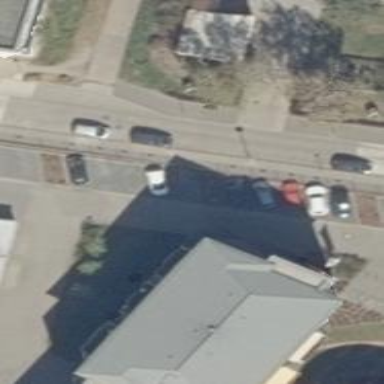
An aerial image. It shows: Parking available on the street side.